Interaction volume radius: 5 \u00c5
Interaction volume height: 10 \u00c5
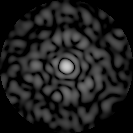
Disorder parameter: 0.8226